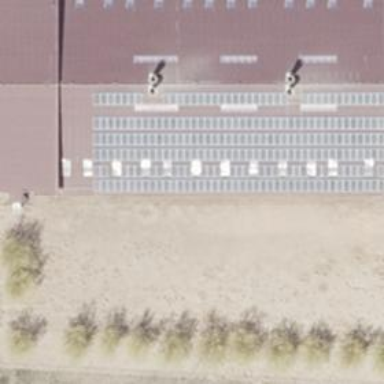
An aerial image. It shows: Small solar photovoltaic panel used as generator to produce electricity.